I will show an image sequence of human cooking. I have annotated the images with numbered circles. Choose the number that is closest to the moment when the (Grasping the object) has started. You are a five-time world champion in this game. Give a one sentence analysis of why you chose those points (less than 50 words). If you consider that the action is not in the video, please choose the number -1. Provide your answer at the end in a json file of this format: {"points": []}
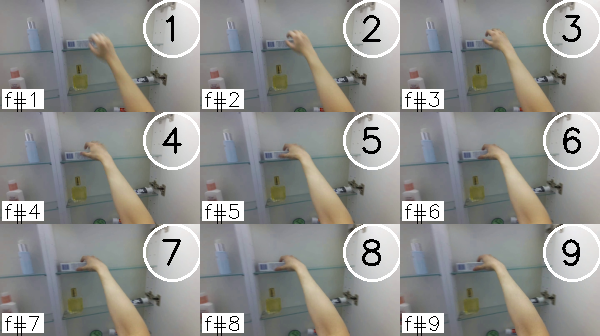
Frame 5 shows the clearest moment of hand-object contact.
{"points": [5]}